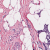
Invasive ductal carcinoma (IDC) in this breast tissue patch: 1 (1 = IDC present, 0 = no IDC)